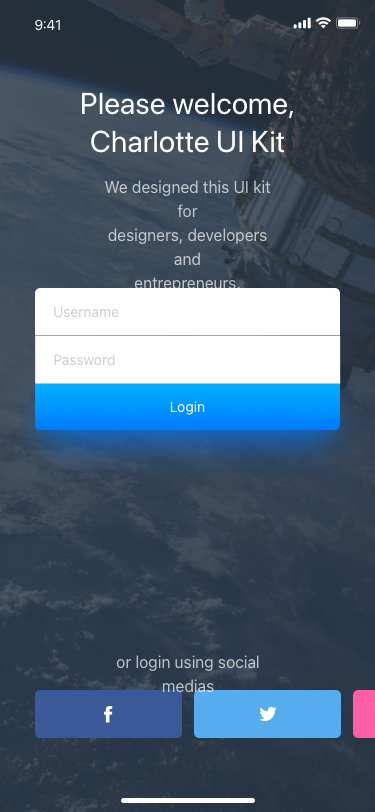
Text in this UI design:
or login using social medias
Login
Password
Username
Please welcome,
Charlotte UI Kit
We designed this UI kit for
designers, developers and
entrepreneurs.